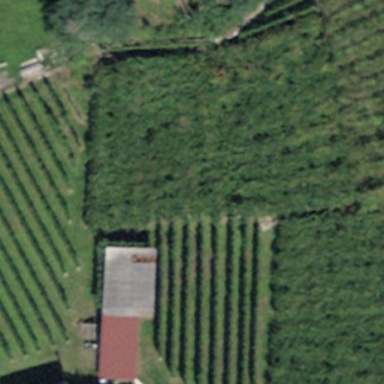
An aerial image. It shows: Vineyard growing grapes.